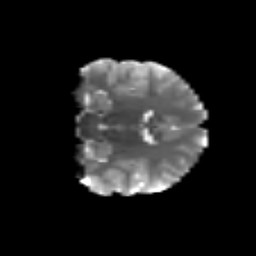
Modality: T2w
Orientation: coronal
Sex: male
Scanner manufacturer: siemens
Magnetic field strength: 3 T
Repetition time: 5 s
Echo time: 0.071 s